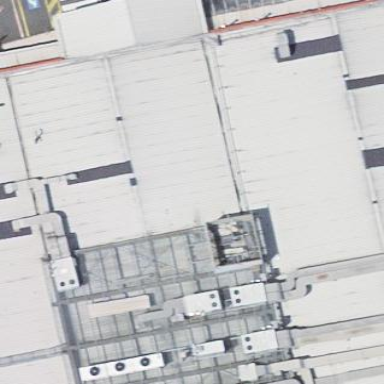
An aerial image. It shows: Commercial building.